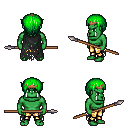
a pixel art fantasy rpg character, male body template, orc, green skin, black tattered cape, gold greaves, green plain hairstyle, bronze tiara, spear, four views (front, back, left, right), 2x2 character sprite sheet, small pixel art, hard edges, no anti-aliasing